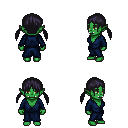
a pixel art fantasy rpg character, female body template, orc, green skin, blue robe, teal pants, raven twin-tailed hairstyle, four views (front, back, left, right), 2x2 character sprite sheet, small pixel art, hard edges, no anti-aliasing